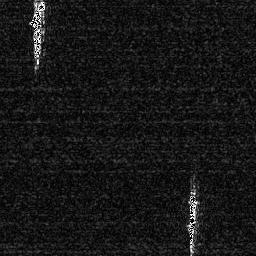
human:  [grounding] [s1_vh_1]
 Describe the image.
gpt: In the satellite image, there is  <ref>1 medium ship </ref> <box>[[10, 0, 17, 23, 0]]</box> located at top left,  <ref>1 medium ship </ref> <box>[[71, 73, 77, 98, 0]]</box> located at bottom right.